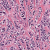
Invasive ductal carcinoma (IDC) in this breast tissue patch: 1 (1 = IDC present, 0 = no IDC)